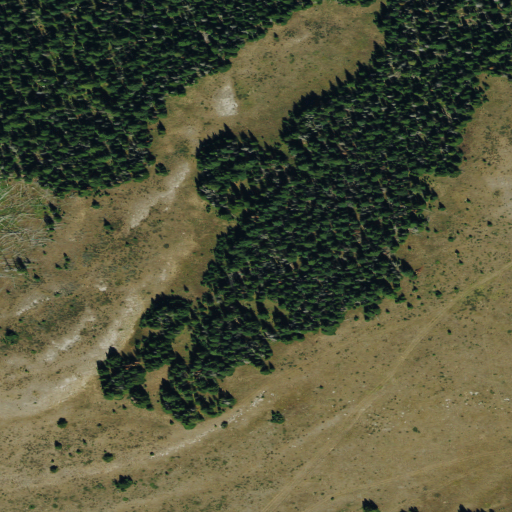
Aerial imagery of ridge(s) in Montana named Buffalo Horn Ridge containing evergreen forest, grassland, and shrub